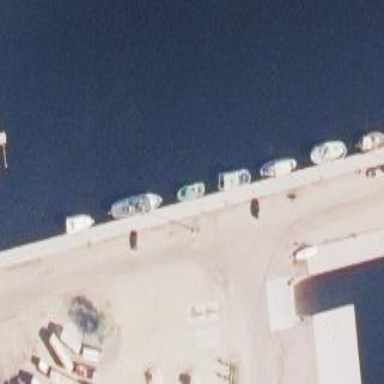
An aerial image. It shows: Boatyard located near waterway.